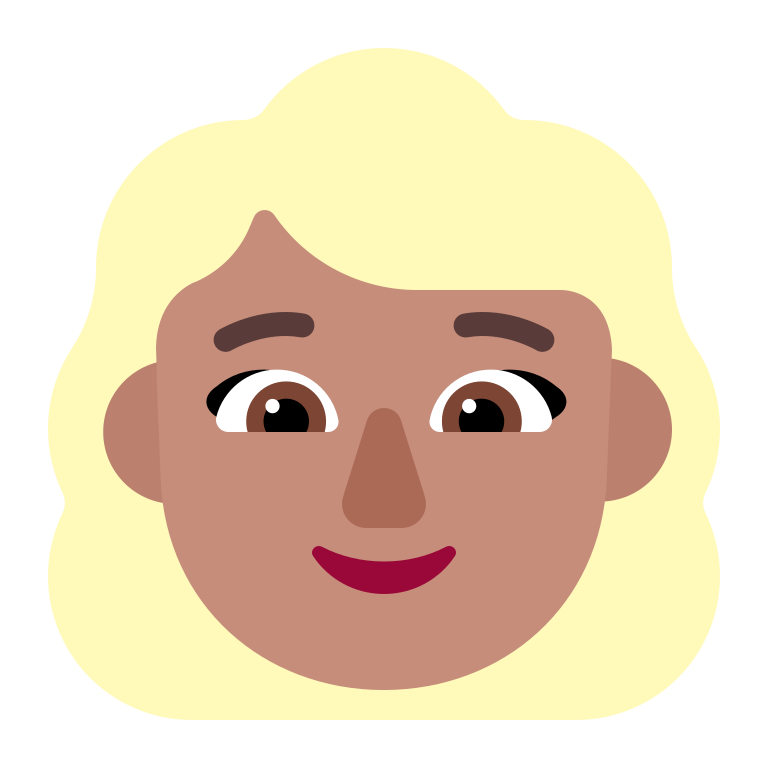
woman blonde hair flat